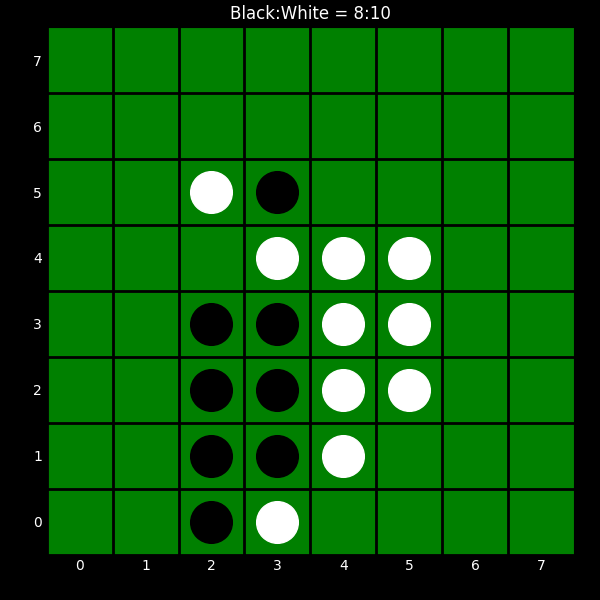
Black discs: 8
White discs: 10